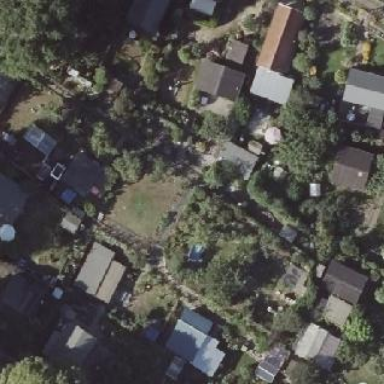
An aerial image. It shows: Plot in the allotments.